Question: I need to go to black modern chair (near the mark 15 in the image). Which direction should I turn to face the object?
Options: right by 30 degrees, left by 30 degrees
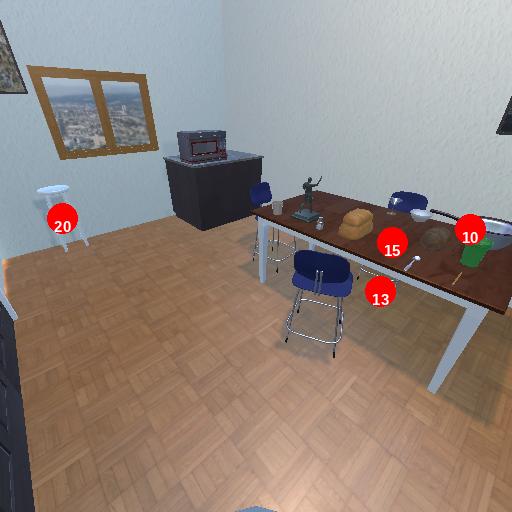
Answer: right by 30 degrees